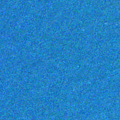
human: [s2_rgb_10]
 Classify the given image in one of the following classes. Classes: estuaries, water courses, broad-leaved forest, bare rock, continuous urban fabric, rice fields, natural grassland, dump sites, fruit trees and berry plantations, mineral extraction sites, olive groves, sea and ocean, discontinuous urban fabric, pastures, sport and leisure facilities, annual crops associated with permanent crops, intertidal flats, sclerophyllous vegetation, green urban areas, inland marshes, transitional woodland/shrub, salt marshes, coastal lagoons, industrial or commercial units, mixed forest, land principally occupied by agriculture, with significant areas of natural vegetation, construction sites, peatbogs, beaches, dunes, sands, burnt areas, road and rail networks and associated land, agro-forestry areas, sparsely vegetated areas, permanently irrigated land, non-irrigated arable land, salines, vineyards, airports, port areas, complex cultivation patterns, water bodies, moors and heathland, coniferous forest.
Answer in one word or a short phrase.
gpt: sea and ocean